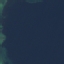
Land use / land cover: SeaLake